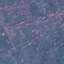
Land use / land cover: Residential